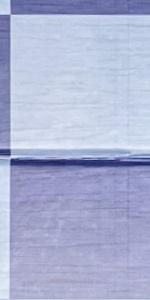
Label: Empty